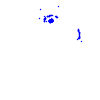
Particle: pion